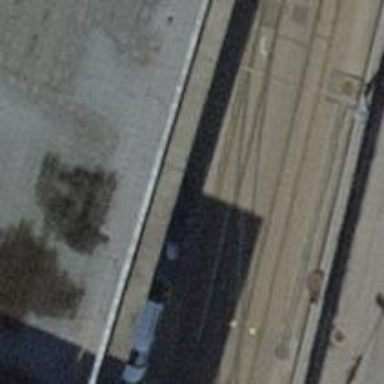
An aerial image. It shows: Tram railway with 1 track passing through service yard. The railway is electrified with contact line.